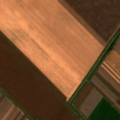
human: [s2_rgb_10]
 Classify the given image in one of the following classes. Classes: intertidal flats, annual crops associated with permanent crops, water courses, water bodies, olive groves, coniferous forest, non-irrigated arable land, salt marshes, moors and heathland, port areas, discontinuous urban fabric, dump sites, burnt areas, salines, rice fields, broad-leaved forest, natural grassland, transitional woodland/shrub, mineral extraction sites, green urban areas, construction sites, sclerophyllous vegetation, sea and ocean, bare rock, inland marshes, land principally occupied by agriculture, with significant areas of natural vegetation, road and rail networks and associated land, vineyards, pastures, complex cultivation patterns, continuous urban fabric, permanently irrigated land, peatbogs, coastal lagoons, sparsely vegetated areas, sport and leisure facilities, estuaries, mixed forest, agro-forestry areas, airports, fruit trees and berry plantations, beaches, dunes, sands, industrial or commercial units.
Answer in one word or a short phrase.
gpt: non-irrigated arable land